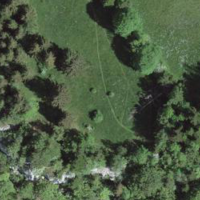
EUNIS habitat code: 41
Species observed at this site:
Opisthograptis luteolata
Euplagia quadripunctaria
Acleris variegana